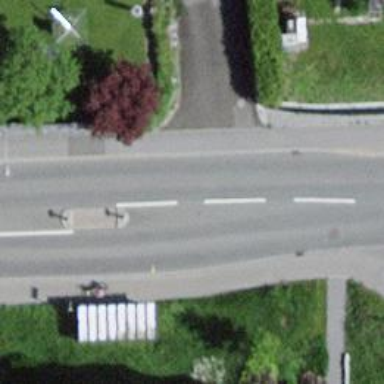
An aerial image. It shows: Public transport stop position.